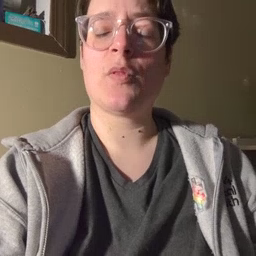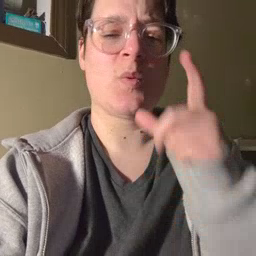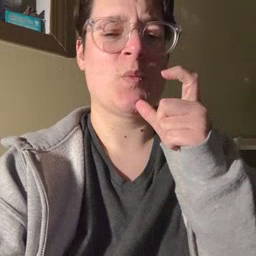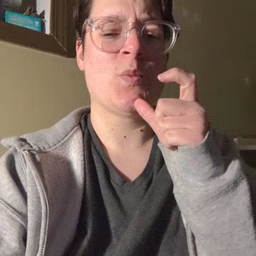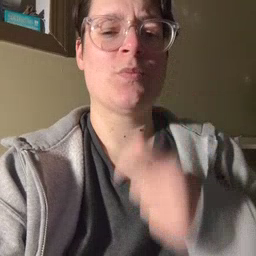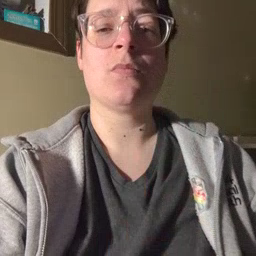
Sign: who